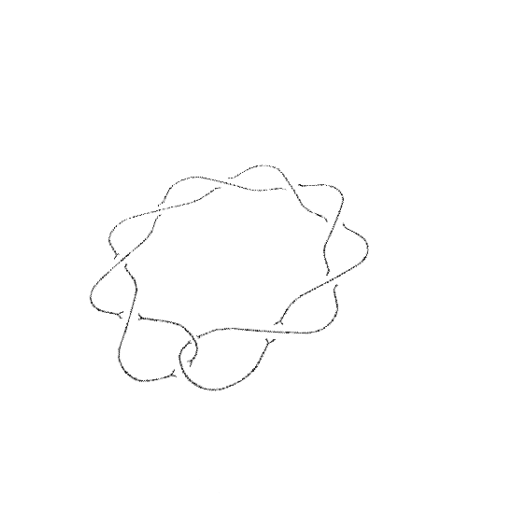
Crossing number: 10